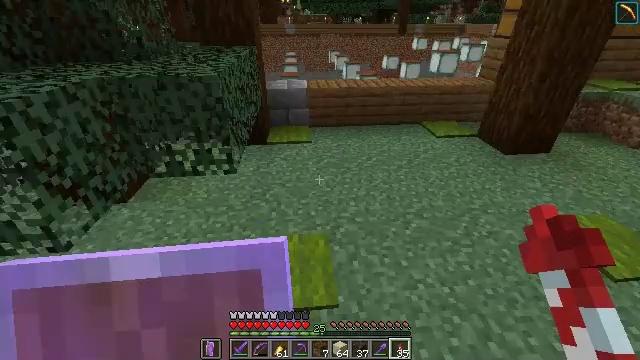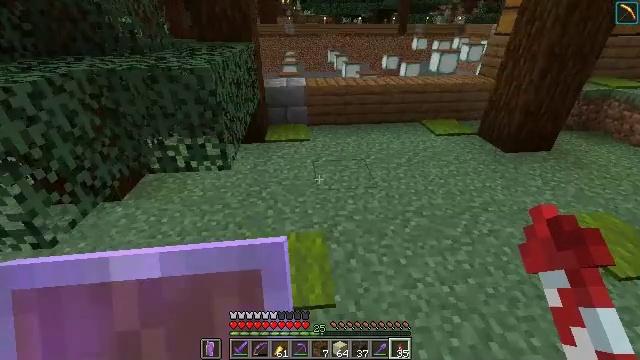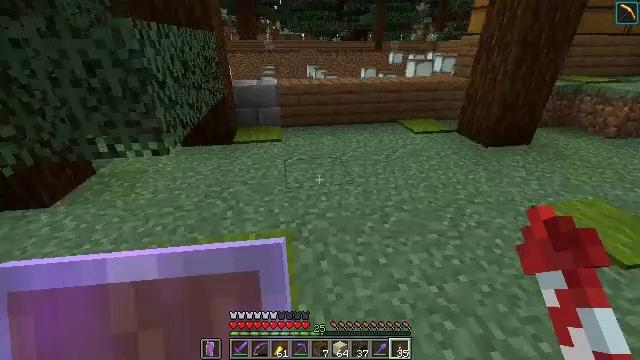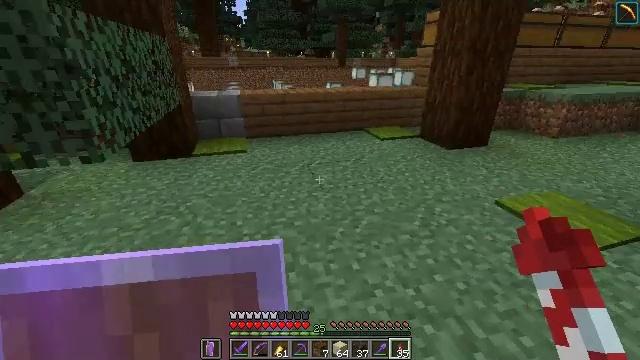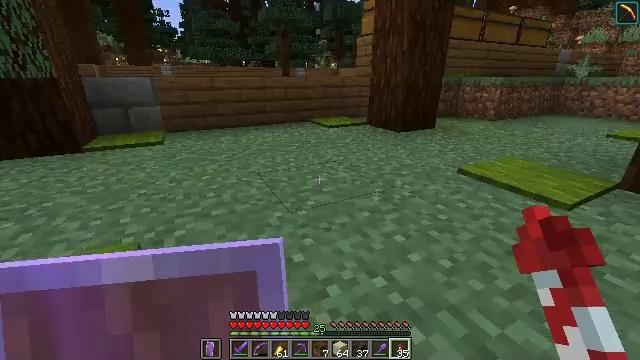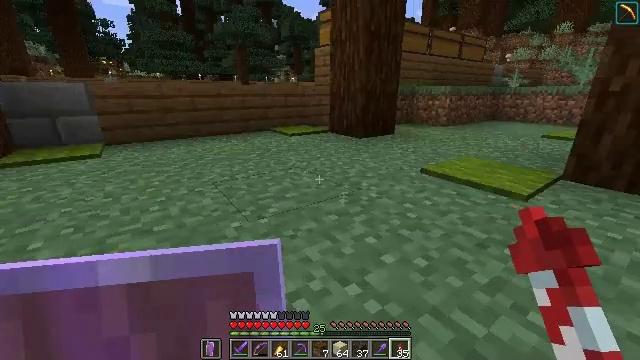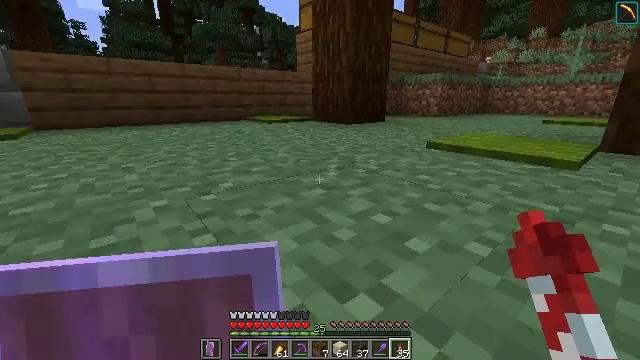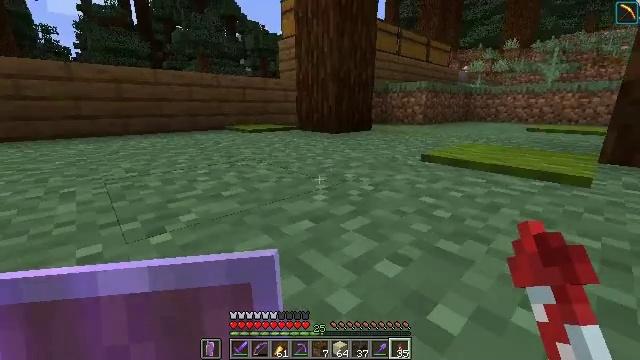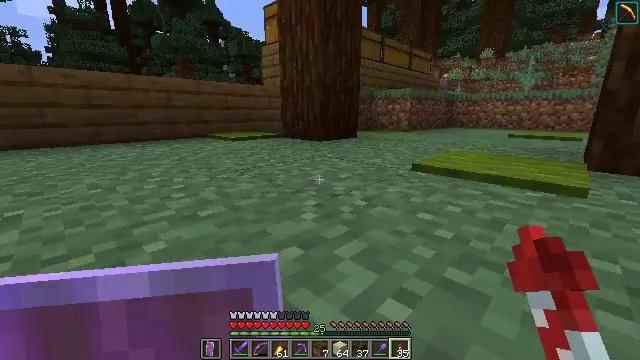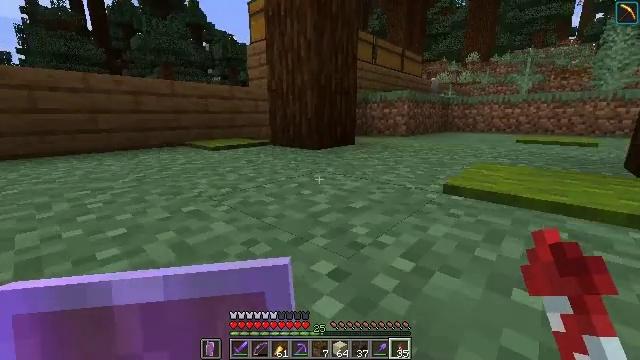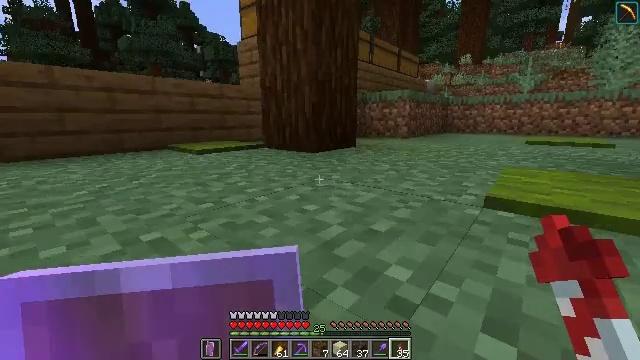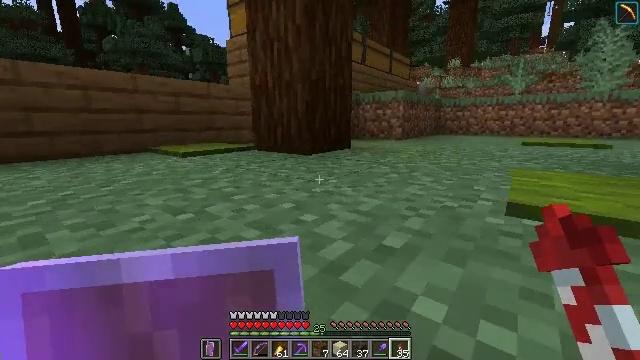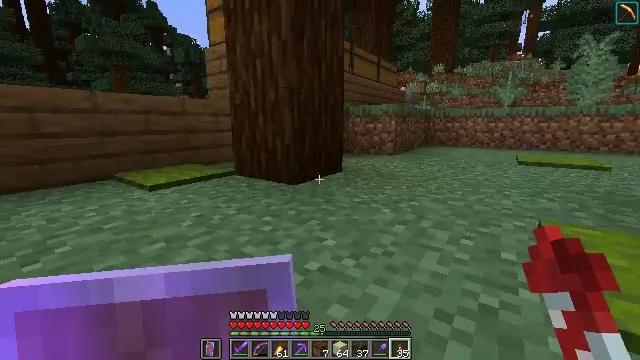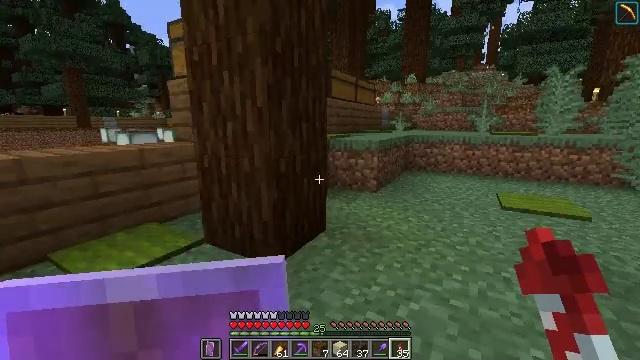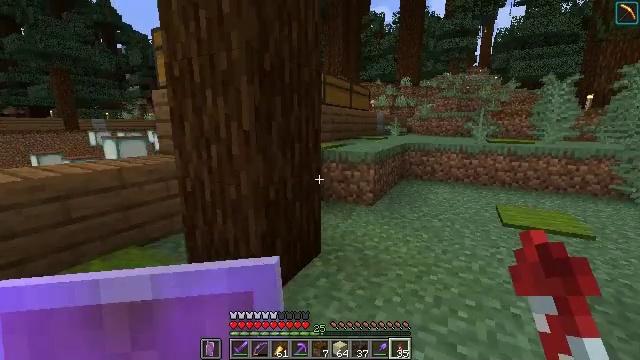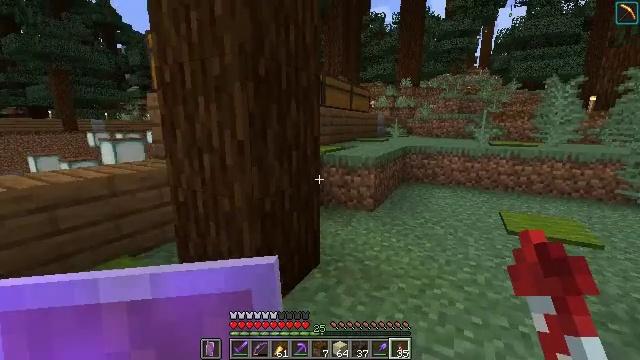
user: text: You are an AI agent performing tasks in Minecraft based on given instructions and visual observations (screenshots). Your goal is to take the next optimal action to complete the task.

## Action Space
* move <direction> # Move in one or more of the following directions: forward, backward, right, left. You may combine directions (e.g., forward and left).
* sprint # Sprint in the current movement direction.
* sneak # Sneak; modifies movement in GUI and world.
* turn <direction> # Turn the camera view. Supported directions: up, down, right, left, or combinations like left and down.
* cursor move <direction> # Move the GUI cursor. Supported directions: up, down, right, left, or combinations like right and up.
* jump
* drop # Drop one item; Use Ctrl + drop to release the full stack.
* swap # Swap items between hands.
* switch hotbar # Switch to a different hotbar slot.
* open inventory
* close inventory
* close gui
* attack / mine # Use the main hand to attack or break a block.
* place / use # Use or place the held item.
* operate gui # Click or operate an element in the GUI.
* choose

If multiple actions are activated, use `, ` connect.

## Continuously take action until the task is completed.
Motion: motion action
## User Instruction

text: Use the crafting grid to create brown dye from cocoa beans.
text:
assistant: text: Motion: no_op
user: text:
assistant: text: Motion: turn right and up
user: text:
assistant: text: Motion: turn right and up
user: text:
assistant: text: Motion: turn right and up
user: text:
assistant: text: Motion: turn right and up
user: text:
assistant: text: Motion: move forward, turn right and up
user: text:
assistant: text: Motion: move forward, turn right and up
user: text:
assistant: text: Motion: move forward, turn right and up
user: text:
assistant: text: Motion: move forward, turn right
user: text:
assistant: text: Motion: move forward, turn right
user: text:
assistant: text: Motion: move forward, turn right
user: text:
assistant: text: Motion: move forward, turn right
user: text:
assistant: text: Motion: move forward, turn right
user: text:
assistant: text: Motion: move forward and move right, turn right
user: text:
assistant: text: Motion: move forward and move right
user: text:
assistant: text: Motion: move forward and move right
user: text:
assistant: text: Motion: move forward and move right
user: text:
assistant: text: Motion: move forward and move right
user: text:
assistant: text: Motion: move forward and move right
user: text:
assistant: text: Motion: move forward and move right
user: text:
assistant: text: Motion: move forward
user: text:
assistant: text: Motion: move forward
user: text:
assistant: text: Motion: move forward
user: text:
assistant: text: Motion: move forward
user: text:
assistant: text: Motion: move forward, sprint
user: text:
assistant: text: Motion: move forward, sprint
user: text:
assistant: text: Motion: move forward, sprint
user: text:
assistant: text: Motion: move forward, sprint
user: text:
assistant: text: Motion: move forward, sprint, jump
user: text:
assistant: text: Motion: move forward, sprint, jump